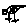
Label: bird